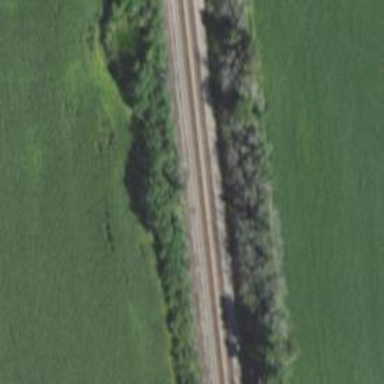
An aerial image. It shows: Railway track.